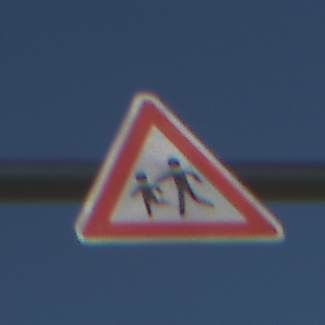
Verkehrszeichen: KinderRechts
Umgebung: Outdoor, Nature
Tageszeit: MorningAfternoon
Wetter: Clear
Licht: Natural
Jahreszeit: Autumn
Kontrast: HighContrast